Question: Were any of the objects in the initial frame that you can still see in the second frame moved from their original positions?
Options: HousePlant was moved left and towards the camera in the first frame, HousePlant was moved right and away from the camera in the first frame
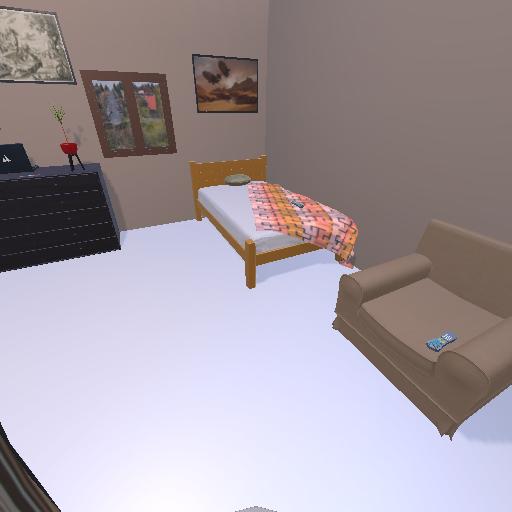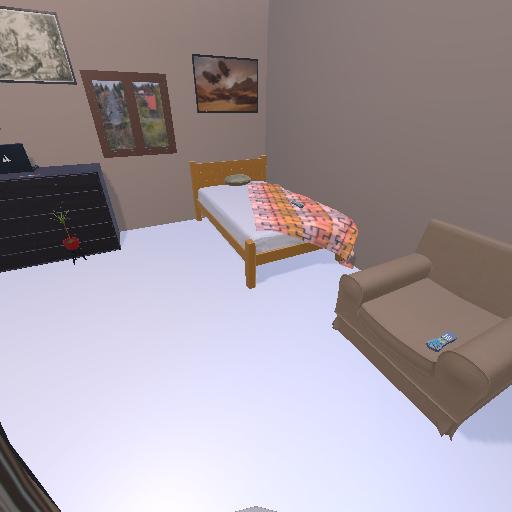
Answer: HousePlant was moved left and towards the camera in the first frame